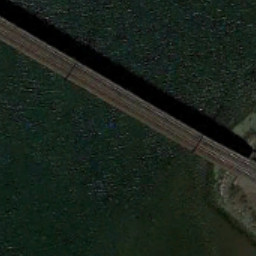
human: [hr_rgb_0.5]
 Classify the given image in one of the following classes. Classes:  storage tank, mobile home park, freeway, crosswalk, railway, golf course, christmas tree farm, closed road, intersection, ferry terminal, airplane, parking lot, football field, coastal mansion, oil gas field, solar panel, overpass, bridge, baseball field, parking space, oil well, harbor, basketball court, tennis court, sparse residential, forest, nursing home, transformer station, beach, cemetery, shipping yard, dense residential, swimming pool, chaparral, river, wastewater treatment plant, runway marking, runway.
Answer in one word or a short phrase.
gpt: bridge